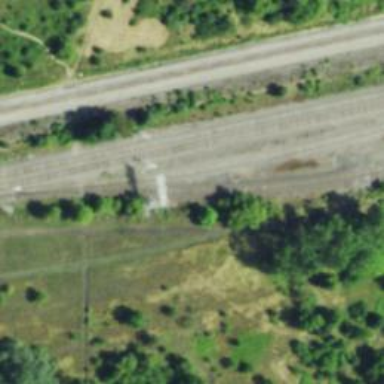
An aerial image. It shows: Railway signal.